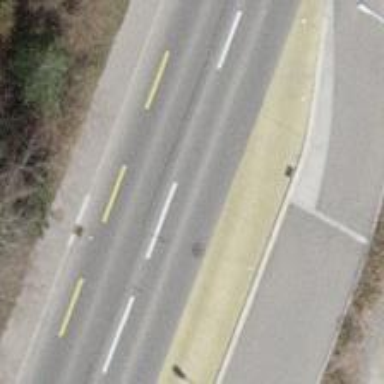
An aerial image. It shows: Asphalt road classified as primary highway.